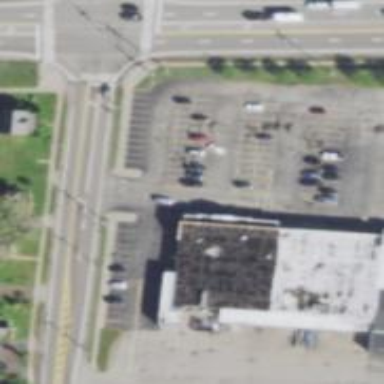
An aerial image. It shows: Parking area.